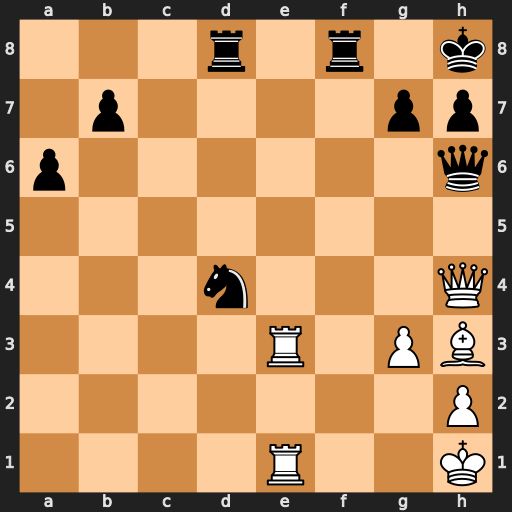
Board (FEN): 3r1r1k/1p4pp/p6q/8/3n3Q/4R1PB/7P/4R2K
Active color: w
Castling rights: -
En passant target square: -
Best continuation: Qxd8 Qc6+ Bg2 Rxd8 Bxc6